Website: home-depot
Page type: payment
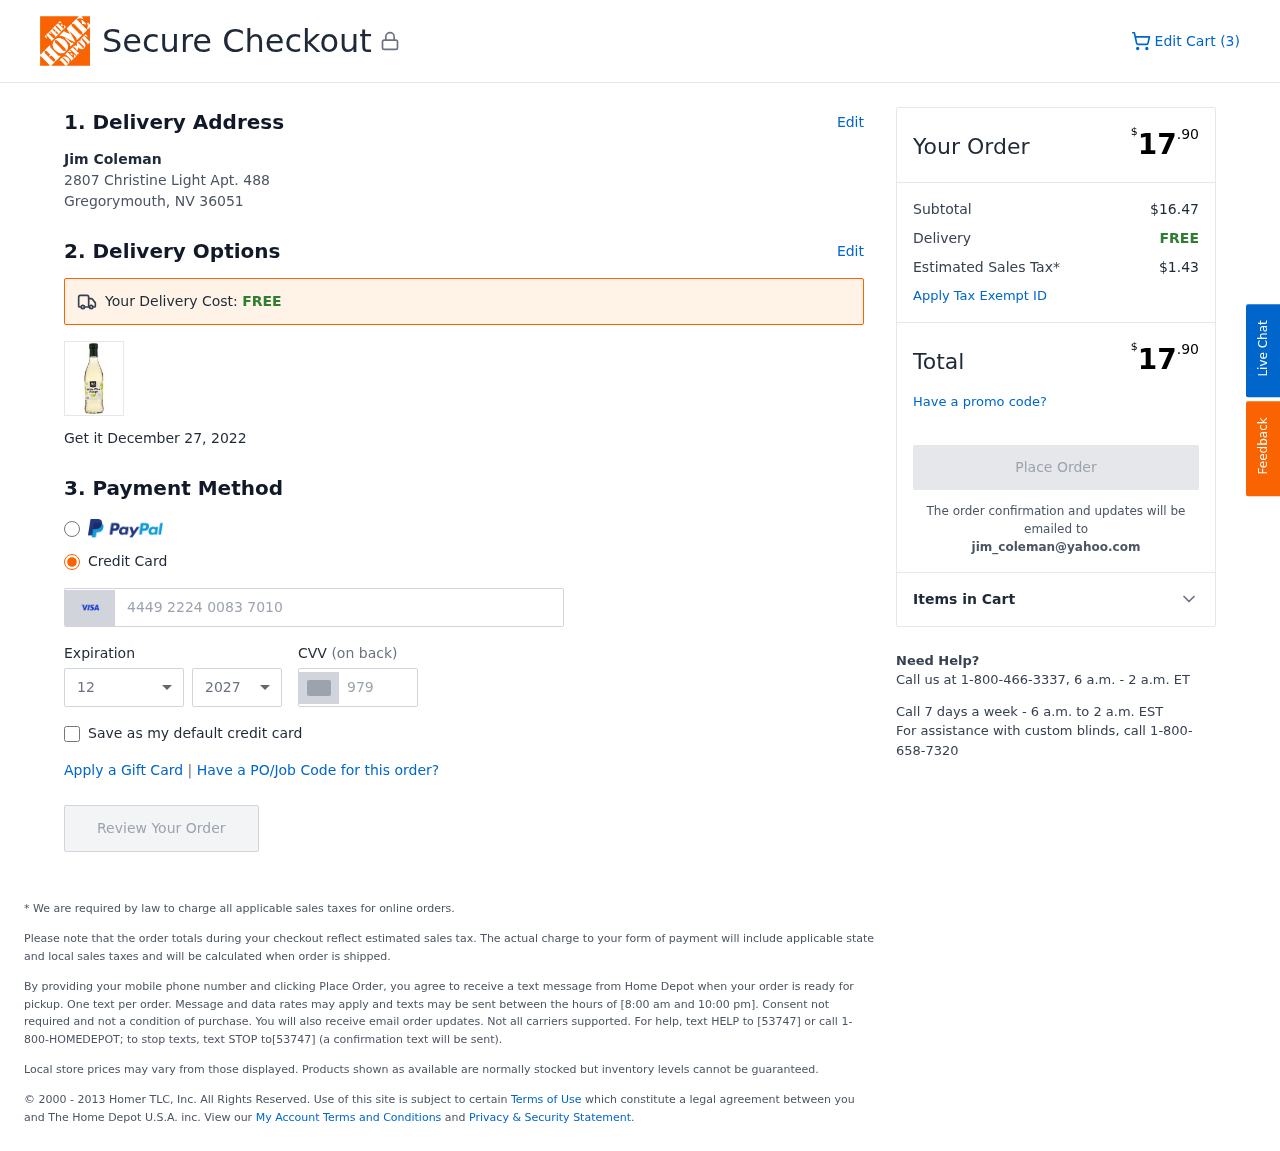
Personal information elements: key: PII_CARD_CVV
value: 979
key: PII_CARD_EXPIRY_MONTH
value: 12
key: PII_CARD_EXPIRY_YEAR
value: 27
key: PII_CARD_NUMBER
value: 4449 2224 0083 7010
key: PII_CITY_STATE_ZIP
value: Gregorymouth, NV 36051
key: PII_EMAIL
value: jim_coleman@yahoo.com
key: PII_FULLNAME
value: Jim Coleman
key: PII_STREET
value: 2807 Christine Light Apt. 488
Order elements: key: ORDER_NUM_ITEMS
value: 3
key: ORDER_DELIVERY_DATE
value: December 27, 2022
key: ORDER_TOTAL
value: $17.90
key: ORDER_SUBTOTAL
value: $16.47
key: ORDER_SHIPPING_COST
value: FREE
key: ORDER_TAX
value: $1.43